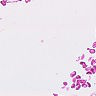
Metastatic tissue present: no